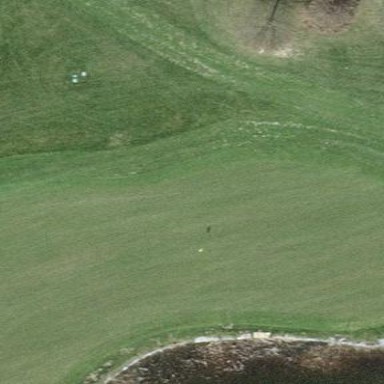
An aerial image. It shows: Picturesque green golfing area with grass land use.